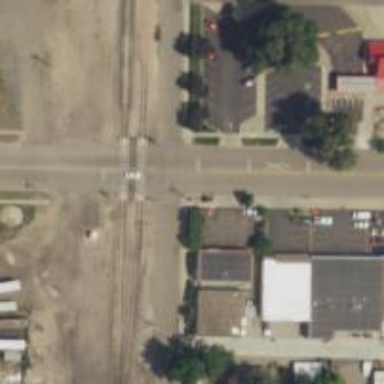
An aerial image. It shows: Railway level crossing.